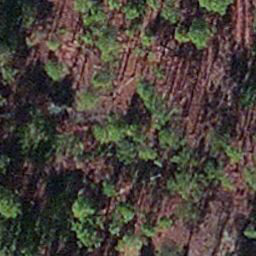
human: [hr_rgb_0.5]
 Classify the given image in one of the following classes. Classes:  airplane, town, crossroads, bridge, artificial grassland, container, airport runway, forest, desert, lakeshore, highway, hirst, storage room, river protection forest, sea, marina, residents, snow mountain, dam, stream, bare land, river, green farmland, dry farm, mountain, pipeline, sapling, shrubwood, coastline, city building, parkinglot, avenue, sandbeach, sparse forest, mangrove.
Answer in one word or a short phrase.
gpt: sapling